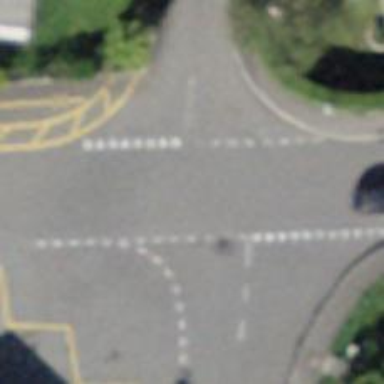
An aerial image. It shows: Bus stop with designated public transport stop position.